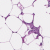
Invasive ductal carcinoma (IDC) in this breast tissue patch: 0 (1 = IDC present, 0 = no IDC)